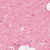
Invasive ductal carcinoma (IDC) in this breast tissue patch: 0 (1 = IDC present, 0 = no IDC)